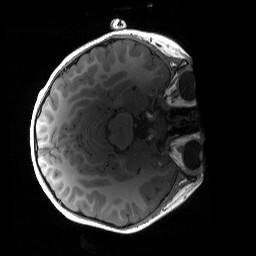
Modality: T1w
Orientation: axial
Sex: male
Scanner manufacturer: siemens
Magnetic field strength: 3 T
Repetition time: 1.9 s
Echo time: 0.00243 s